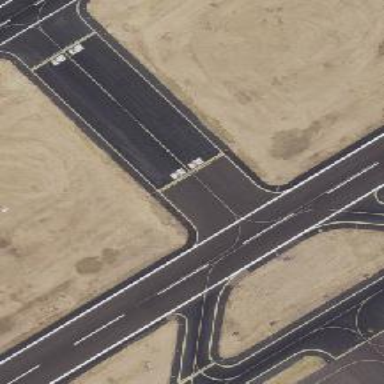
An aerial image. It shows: Image of taxiway at airport.